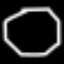
Label: octagon